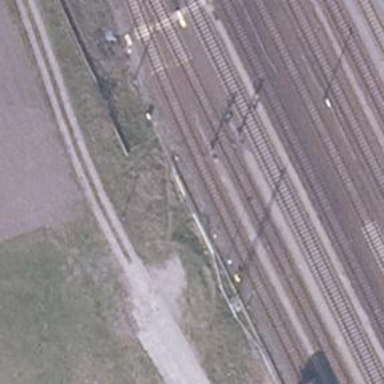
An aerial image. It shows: Railway signal.